Question: I want to draw a scene to a framebuffer object and later use the texture of that in another shader. For testing purposes I would just like to actually output the framebuffer object's textur. However, the corresponding part (a rectangle) is just completely black. So I'm wondering whether either the rendering to the fbo does not work or the access to that.
## Here are the important code parts:
### Called before rendering to the FBO:
'''
void TextureRenderer::bind() {
glBindFramebuffer(GL_FRAMEBUFFER, mFramebufferName);
// glPushAttrib(GL_VIEWPORT_BIT);
glViewport(0, 0, mWidth, mHeight);
}
'''
This is the plane on which the FBO should be displayed. The first texture "mTextureId" is another texture I've loaded from a TGA file and displaying that works just fine. However, the second "mReflectionTextureId" is the one from the VBO and this is the one which I cannot access (or it really is black because there was an error before).
'''
void WaterPlane::render(const Transform& trans) {
mat4 projection = trans.projection;
mat4 view = trans.view;
mat4 model = mat4::identitiy();
glPushAttrib(GL_ALL_ATTRIB_BITS);
glPushClientAttrib(GL_CLIENT_ALL_ATTRIB_BITS);
mShader->bind();
// lets activate the textures now
glEnable(GL_TEXTURE_2D);
// bumpmap texture
glActiveTexture(GL_TEXTURE0);
glBindTexture(GL_TEXTURE_2D, mTextureId);
// set the texture
mShader->seti("waterBumpTextureSampler", 0);
// rendered reflection texture (has been rendered previously with the help of Framebuffer object for reflection)
glActiveTexture(GL_TEXTURE1);
glBindTexture(GL_TEXTURE_2D, mReflectionTextureId);
// set reflection texture
mShader->seti("renderedReflection", 1);
mShader->setMatrix("matProjection", projection, GL_TRUE);
mShader->setMatrix("matView", view, GL_TRUE);
mShader->setMatrix("matModel", model, GL_TRUE);
mShader->setf("vecTextureShift", mTextureShift);
mVboWaterPlane->render();
mShader->release();
glDisable(GL_TEXTURE_2D);
glPopClientAttrib();
glPopAttrib();
}
'''
### Finally, the water.fs shader:
'''
#version 130
in vec4 VertPosition;
in vec4 VertNormal;
in vec4 VertColor;
in vec4 VertTexture;
uniform vec3 lightPos;
uniform sampler2D waterBumpTextureSampler;
uniform sampler2D renderedReflection; // reflection on the water
void main()
{
// completely black
gl_FragColor = texture( renderedReflection, VertTexture.xz);
// if this is actually commented in the bumpmap texture will be shown nicely
// gl_FragColor = texture( waterBumpTextureSampler, VertTexture.xz);
}
'''
So in general displaying textures work, however displaying the texture from the framebuffer object does not (or the rendering to it previously to that did not work).
### Screenshot:

## EDIT:
### The initialization code of the FBO:
'''
void TextureRenderer::init() {
glGenFramebuffers(1, &mFramebufferName);
glBindFramebuffer(GL_FRAMEBUFFER, mFramebufferName);
// The texture we're going to render to
glGenTextures(1, &mRenderedTextureId);
// "Bind" the newly created texture : all future texture functions will modify this texture
glBindTexture(GL_TEXTURE_2D, mRenderedTextureId);
cout << "TextureRenderer: creating with id " << mFramebufferName << " and tex id " << mRenderedTextureId << endl;
// Give an empty image to OpenGL ( the last "0" )
glTexImage2D(GL_TEXTURE_2D, 0, GL_RGB, mWidth, mHeight, 0, GL_RGB, GL_UNSIGNED_BYTE, 0);
// Poor filtering. Needed !
glTexParameteri(GL_TEXTURE_2D, GL_TEXTURE_MAG_FILTER, GL_NEAREST);
glTexParameteri(GL_TEXTURE_2D, GL_TEXTURE_MIN_FILTER, GL_NEAREST);
glTexParameteri(GL_TEXTURE_2D, GL_TEXTURE_WRAP_S, GL_CLAMP_TO_EDGE);
glTexParameteri(GL_TEXTURE_2D, GL_TEXTURE_WRAP_T, GL_CLAMP_TO_EDGE);
// The depth buffer
// TODO this is probably not needed?!?!?!
glGenRenderbuffers(1, &mDepthRenderBuffer);
glBindRenderbuffer(GL_RENDERBUFFER, mDepthRenderBuffer);
glRenderbufferStorage(GL_RENDERBUFFER, GL_DEPTH_COMPONENT, mWidth, mHeight);
glFramebufferRenderbuffer(GL_FRAMEBUFFER, GL_DEPTH_ATTACHMENT, GL_RENDERBUFFER, mDepthRenderBuffer);
// Set "renderedTexture" as our colour attachement #0
glFramebufferTexture2D(GL_FRAMEBUFFER, GL_COLOR_ATTACHMENT0, GL_TEXTURE_2D, mRenderedTextureId, 0);
// Set the list of draw buffers.
GLenum DrawBuffers[1] = {GL_COLOR_ATTACHMENT0};
glDrawBuffers(1, DrawBuffers); // "1" is the size of DrawBuffers
// Always check that our framebuffer is ok
if (glCheckFramebufferStatus(GL_FRAMEBUFFER) != GL_FRAMEBUFFER_COMPLETE) {
cout << "Problem during creation of TextureRenderer" << endl;
throw std::runtime_error("Something Bad happened here");
}
unbind();
cout << "TextureRenderer: creating with id " << mFramebufferName << "...done" << endl;
}
'''
### The bind code (which is immediately called before rendering to the FBO):
'''
void TextureRenderer::bind() {
glBindFramebuffer(GL_FRAMEBUFFER, mFramebufferName);
// glPushAttrib(GL_VIEWPORT_BIT); // http://wiki.delphigl.com/index.php/Tutorial_Framebufferobject
glViewport(0, 0, mWidth, mHeight);
}
'''
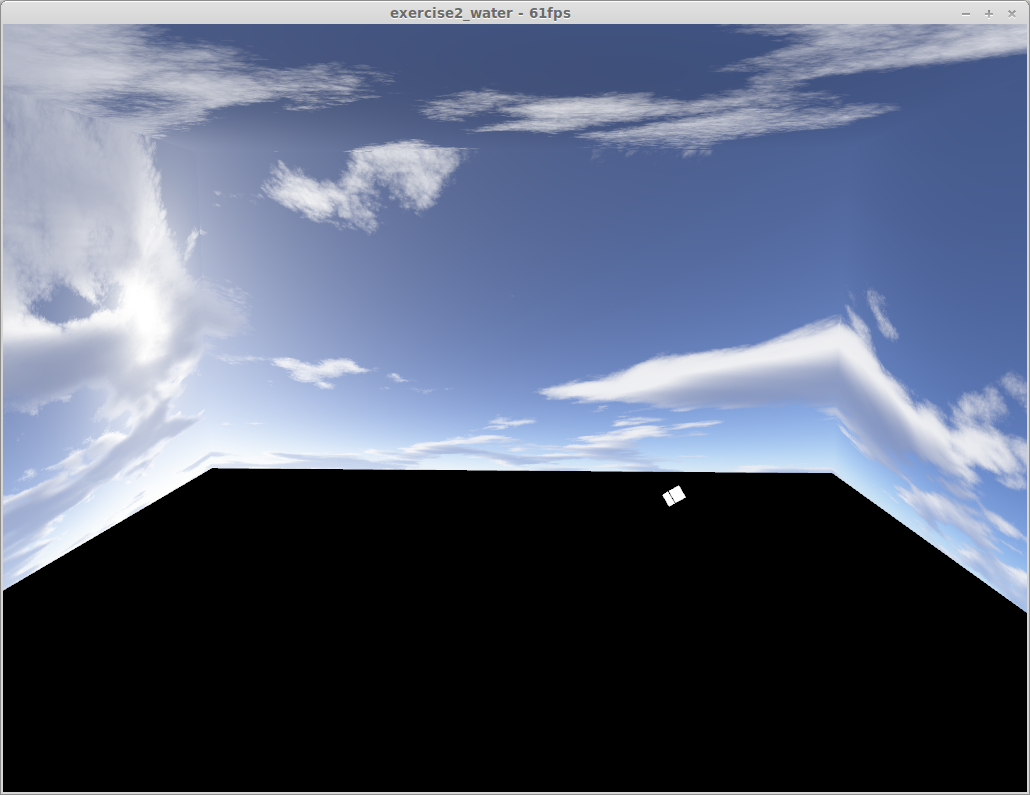
Answer: This is now solved. The problem simply was, that I was using wrong texture coordinates in the water.fs (fragment) shader. Below the corrected variant of water.fs. Note the difference in calculation of the coordinates that are given then to the texture(...) function.
'''
in vec4 VertPosition;
in vec4 VertNormal;
in vec4 VertColor;
in vec4 VertTexture;
in vec4 VertTexturePS;
uniform vec3 lightPos;
uniform sampler2D waterBumpTextureSampler;
uniform sampler2D texReflection; // reflection on the water
void main()
{
vec2 originalTexCoord = VertTexturePS.xy / VertTexturePS.w * 0.5 + vec2(0.5);
gl_FragColor = texture( texReflection, originalTexCoord.xy);
}
'''
VertTexturePS is just calculated in the water.vs by this:
'''
VertTexturePS = matProjection * matView * matModel * vec4(Position.xyz, 1);
'''